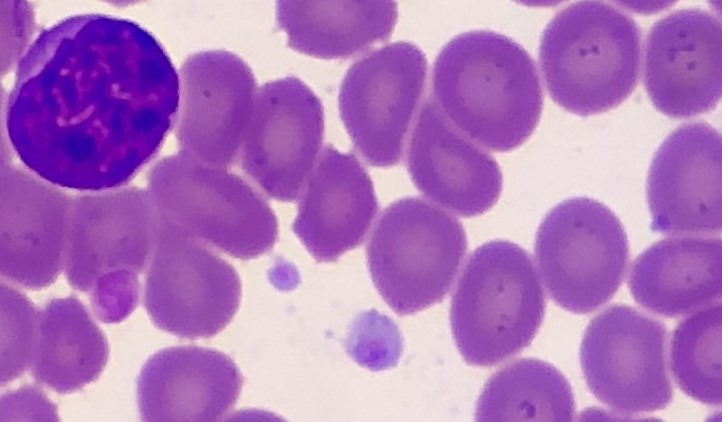
White blood cell type: Lymphocyte